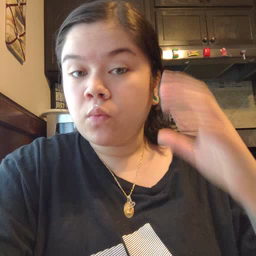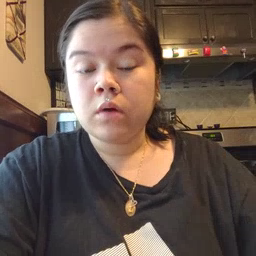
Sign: like